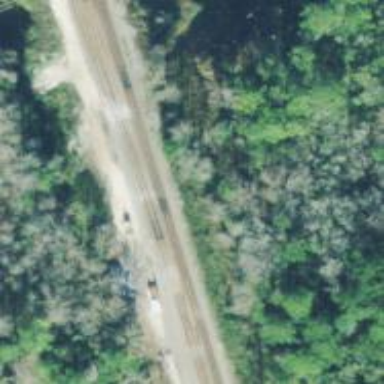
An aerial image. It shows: Railway track.